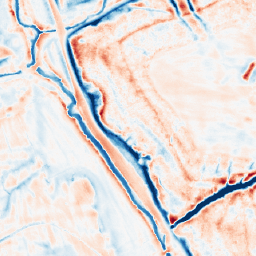
Category: edge_preserving
Decomposition family: bilateral
Decomposition parameters: d: 21
sigma_color: 150
sigma_space: 25
Upsampling method: nearest
Upsampling parameters: scale: 2
Upsampling scale: 2